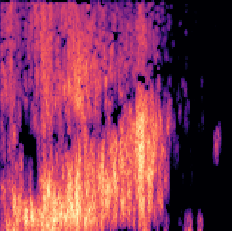
Sound class: Sea waves